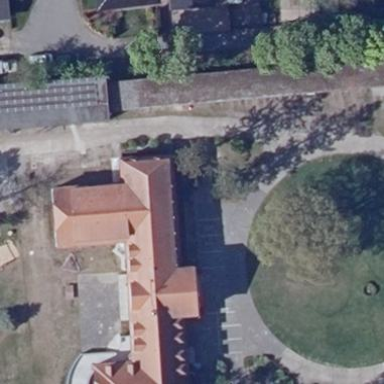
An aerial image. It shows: Historic castle building designed in the style of manor.